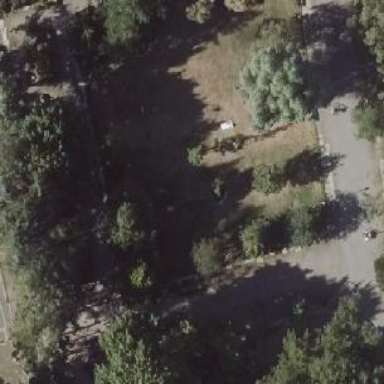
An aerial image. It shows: Broadleaved deciduous tree located in park.